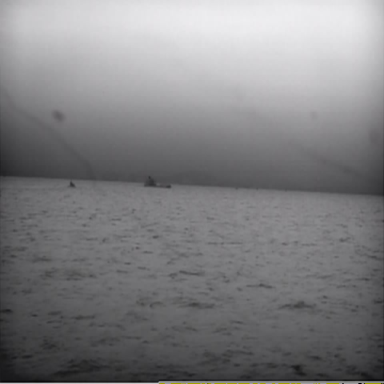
There is a liner in the infrared image.